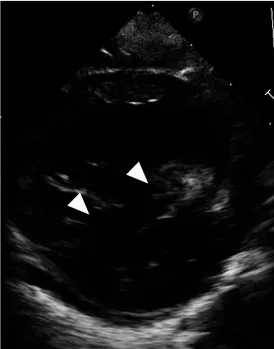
Case 1: echocardiography in the parasternal short axis view. On the day after the initiation of high-dose epoprostenol (C), left sided deviation of intraventricular septum (white arrowhead) ameliorated compared to at the time of PH crisis.
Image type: radiology (ultrasound)